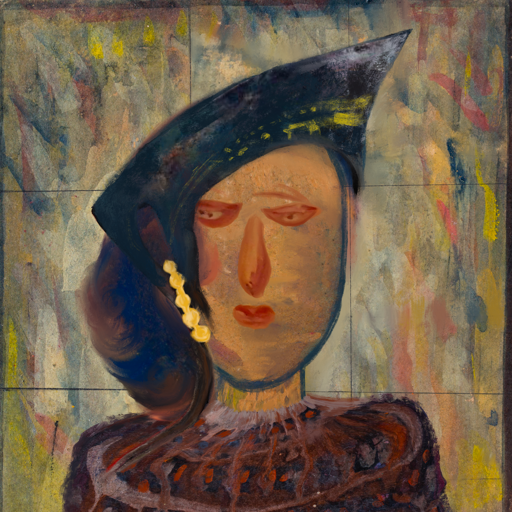
Background: GypsyMother, Head And Neck Front: In_The_Sun, Face Front: Pious_Lady, Bust: Hypocrite, Hair Front: Mother_And_Son_Son, Head Accessory: Irani, Second Necklace: Blank, Necklace: Blank, Baby: Blank